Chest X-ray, PA view. Patient: 52 years old, sex F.
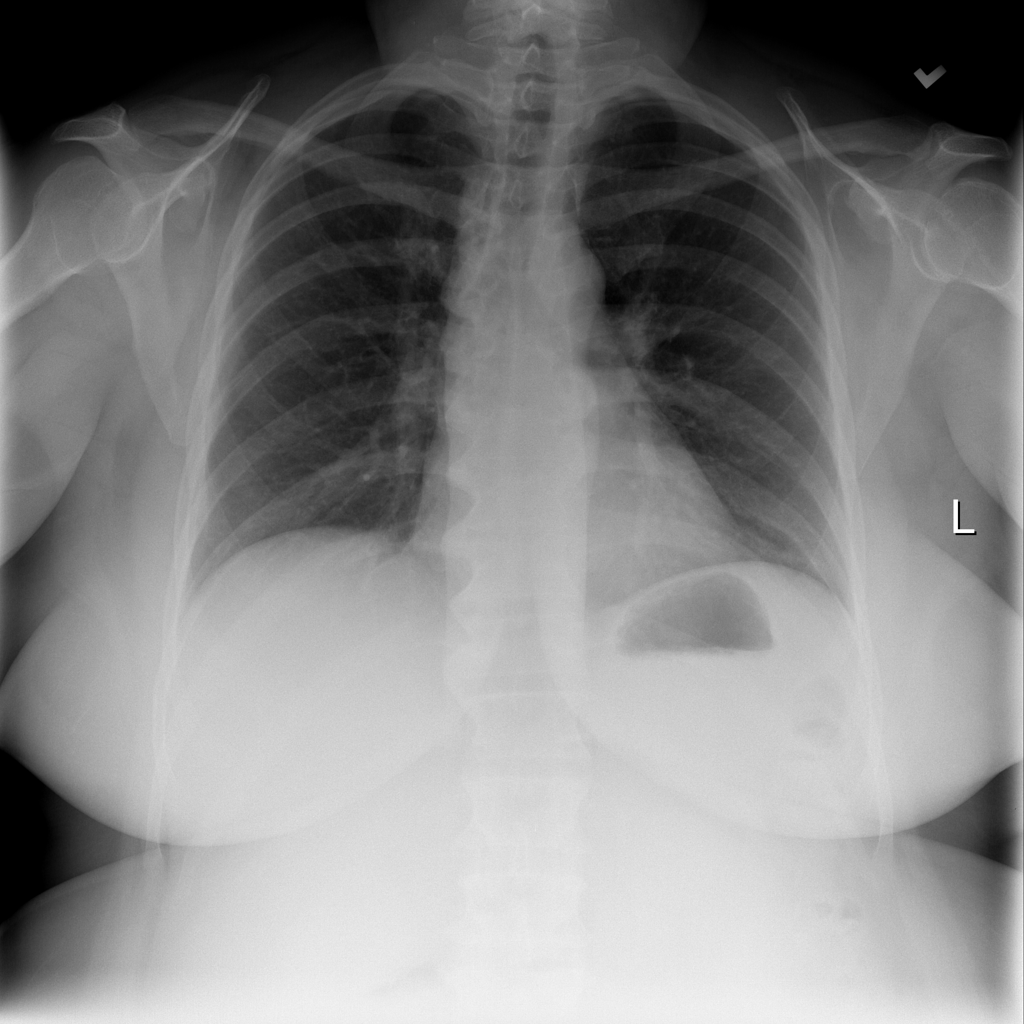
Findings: No Finding